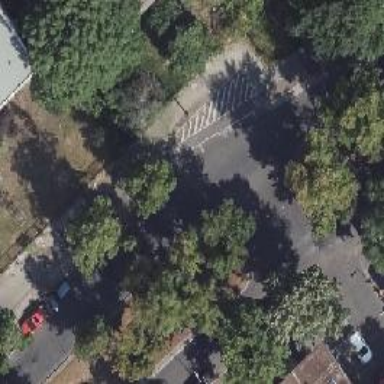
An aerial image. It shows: Tertiary road with asphalt surface. It is dual carriageway with cycle track on the right. Limited parking on the right due to narrow conditions.